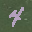
Label: 4